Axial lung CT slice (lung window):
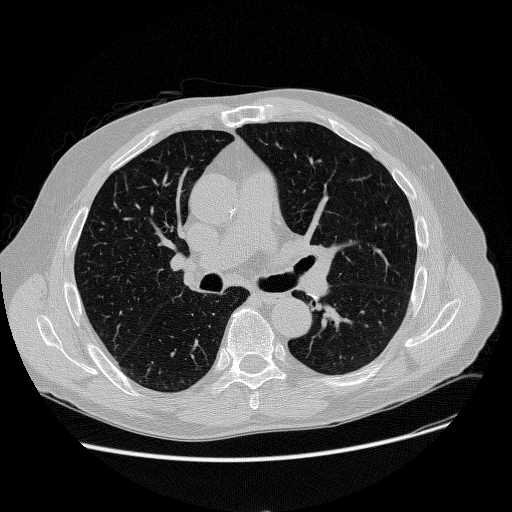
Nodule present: no